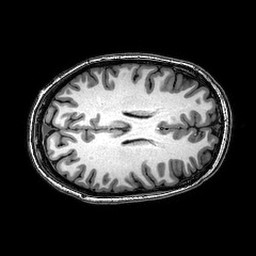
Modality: T1w
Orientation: axial
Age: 23
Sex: female
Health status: healthy
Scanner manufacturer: philips
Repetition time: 0.008173 s
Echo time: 0.00375 s